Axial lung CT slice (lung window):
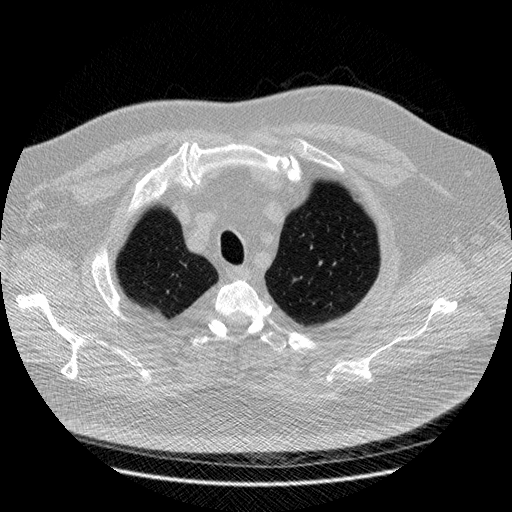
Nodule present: no